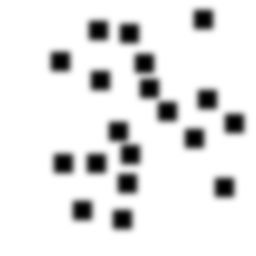
Squares: 19
Triangles: 0
Stars: 0
Total shapes: 19